Question: Does anyone have any experience writing CUBE* functions in Excel?
I'm writing these functions against an 'OLAP db' and firing 'MDX' strings at the db, via these functions.
Seems that in certain circumstances if one of the functions fails and returns #NA, then they all fail.
Are there specific 'MDX' functions that should not be used within these 'Excel' functions?
Here are some examples:
1.
MDX string:
'''
PARALLELPERIOD([Date].[Date - Calendar Month].[Calendar Year],1,TAIL([Date].[Date - Calendar Month].[Calendar Day].MEMBERS,1).item(0))
'''
Cube function:
'''
=CUBESET("connectionToCube","PARALLELPERIOD([Date].[Date - Calendar Month].[Calendar Year],1,TAIL([Date].[Date - Calendar Month].[Calendar Day].MEMBERS,1).item(0))")
'''
2.
MDX string:
'''
TAIL([Date].[Date - Calendar Month].[Calendar Day].MEMBERS,1).item(0)
'''
Cube function:
'''
=CUBEMEMBER("connectionToCube","TAIL([Date].[Date - Calendar Month].[Calendar Day].MEMBERS,1).item(0)")
'''
---
This workbook also contains several pivot tables that contain custom sets. These sets are saved with the following settings:

Could this be causing some sort of conflict?
---
Another slightly more complicated MDX string is what I'm using to capture the 7 day period prior to the last 7 days:
MDX:
'''
Tail([Date].[Date - Calendar Month].[Calendar Day].MEMBERS,1).item(0).lag(7):Tail([Date].[Date - Calendar Month].[Calendar Day].MEMBERS,1).item(0).lag(13)
'''
CUBE* FUNCTION:
'''
=CUBESET("LiveDealer_LiveDealer2",("Tail([Date].[Date - Calendar Month].[Calendar Day].MEMBERS,1).item(0).lag(7):Tail([Date].[Date - Calendar Month].[Calendar Day].MEMBERS,1).item(0).lag(13)"))
'''
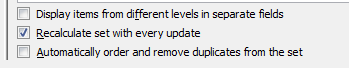
Answer: I haven't found any MDX functions that I can't use in Excel cube functions. I tried a variation of your cube functions against the AdventureWorks Tabular model and they worked fine. On the first example you have:
'''
=CUBESET("connectionToCube","PARALLELPERIOD([Date].[Date - Calendar Month].[Calendar Year],1,
TAIL([Date].[Date - Calendar Month].[Calendar Day].MEMBERS,1).item(0))")
'''
In the AW tabular model the date hierarchy is called calendar and has the levels year, semester, quarter, month, day. My cube function is:
'''
=CUBEMEMBER("AWCube","PARALLELPERIOD([Date].[Calendar].[Year],1,
TAIL([Date].[Calendar].[Day].MEMBERS,1).item(0))")
'''
I'm not sure why you chose to use cubeset there. You are always returning only one item, so I made it a cube member so it would directly return the member without me having to caption it. If you use a cubeset here and don't caption, it will return a blank cell in Excel, but it's working. You can check that by writing a cuberankedmember function in excel using that cubeset.
On your second example, you had:
'''
=CUBEMEMBER("connectionToCube",
"TAIL([Date].[Date - Calendar Month].[Calendar Day].MEMBERS,1).item(0)")
'''
My formula is:
'''
=CUBEMEMBER("AWCube",
"TAIL([Date].[Calendar].[Day].MEMBERS,1).item(0)")
'''
I don't see any major differences with this, so check your member names and parentheses for any small discrepancies.